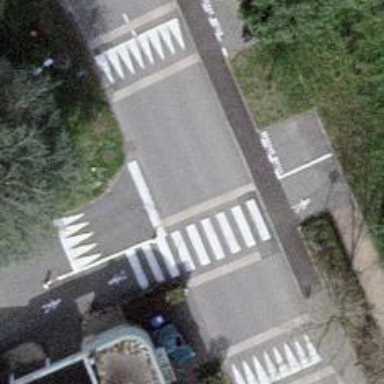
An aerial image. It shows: Unclassified road with asphalt surface featuring traffic calming table and sidewalks on both sides.